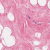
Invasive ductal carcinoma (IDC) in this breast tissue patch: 0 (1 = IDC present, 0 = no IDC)